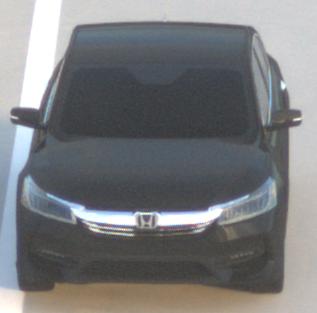
Make: Honda
Model: Accord Hybrid
Detailed model: 9. Generation
Model produced from: 2015
Model produced until: 2019
Doors: 4
Color: black
Road condition: dry road
Daytime: sunrise or sunset
Contrast: low contrast